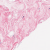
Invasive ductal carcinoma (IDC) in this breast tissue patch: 0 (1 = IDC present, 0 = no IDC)